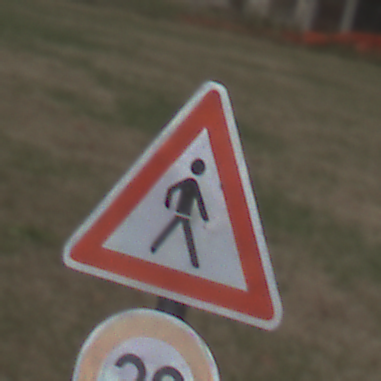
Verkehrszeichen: FussgaengerLinks
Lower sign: Geschwindigkeit30
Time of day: MorningAfternoon
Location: Outdoor (Suburban)
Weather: PartlyCloudy
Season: NotSpecified
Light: Natural